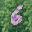
Label: 6